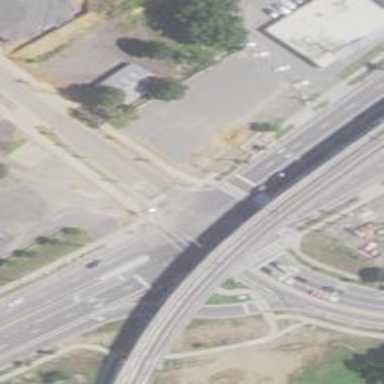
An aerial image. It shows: Bridge for light rail railway with electrified contact lines.